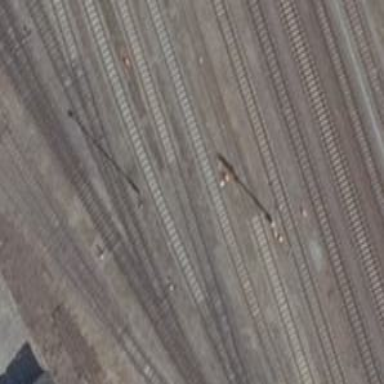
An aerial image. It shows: Railway spur service.